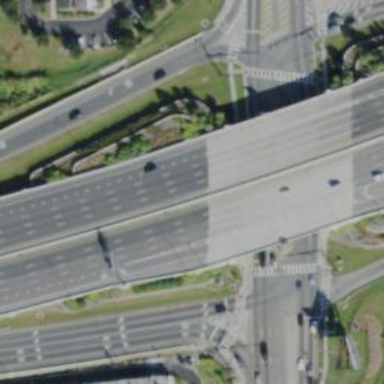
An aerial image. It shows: Asphalt motorway.